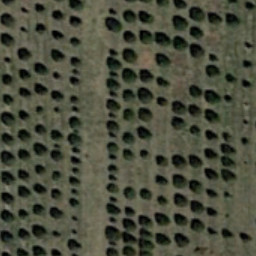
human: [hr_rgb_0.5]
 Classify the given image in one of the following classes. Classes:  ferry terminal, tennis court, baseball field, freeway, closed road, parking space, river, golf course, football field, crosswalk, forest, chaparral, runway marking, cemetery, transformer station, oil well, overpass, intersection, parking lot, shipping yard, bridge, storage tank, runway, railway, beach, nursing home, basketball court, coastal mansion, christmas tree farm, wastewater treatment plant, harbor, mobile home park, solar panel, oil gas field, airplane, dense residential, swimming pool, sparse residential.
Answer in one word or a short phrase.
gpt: christmas tree farm